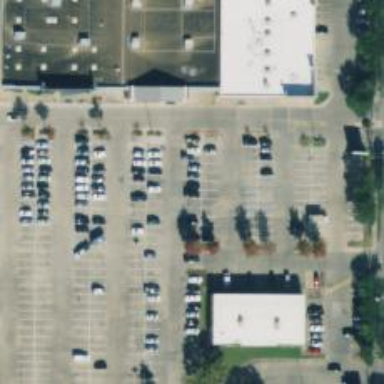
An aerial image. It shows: Parking space is available.